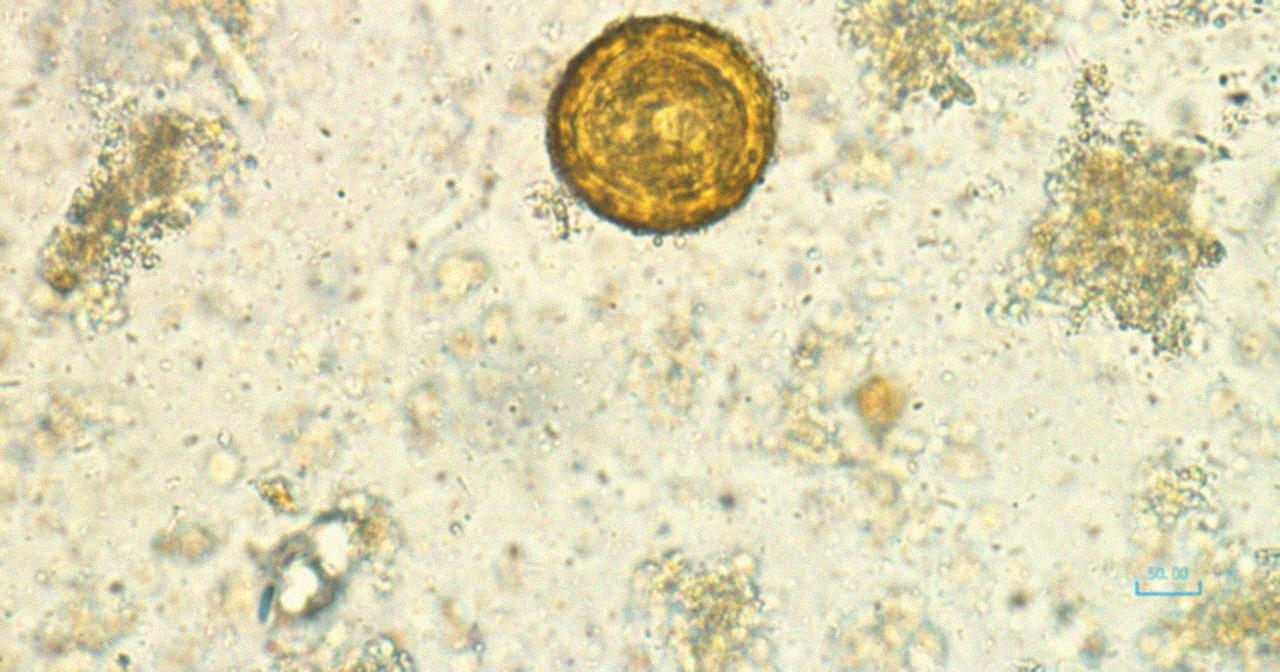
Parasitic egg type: Ascaris lumbricoides